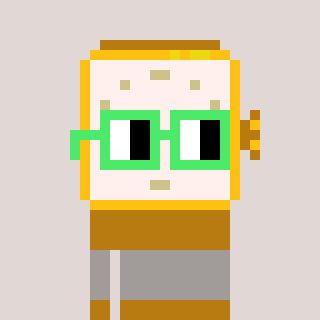
a pixel art character with square light green glasses, a watch-shaped head and a gold-colored body on a warm background